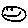
Label: smiley face